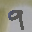
Label: 9